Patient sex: F
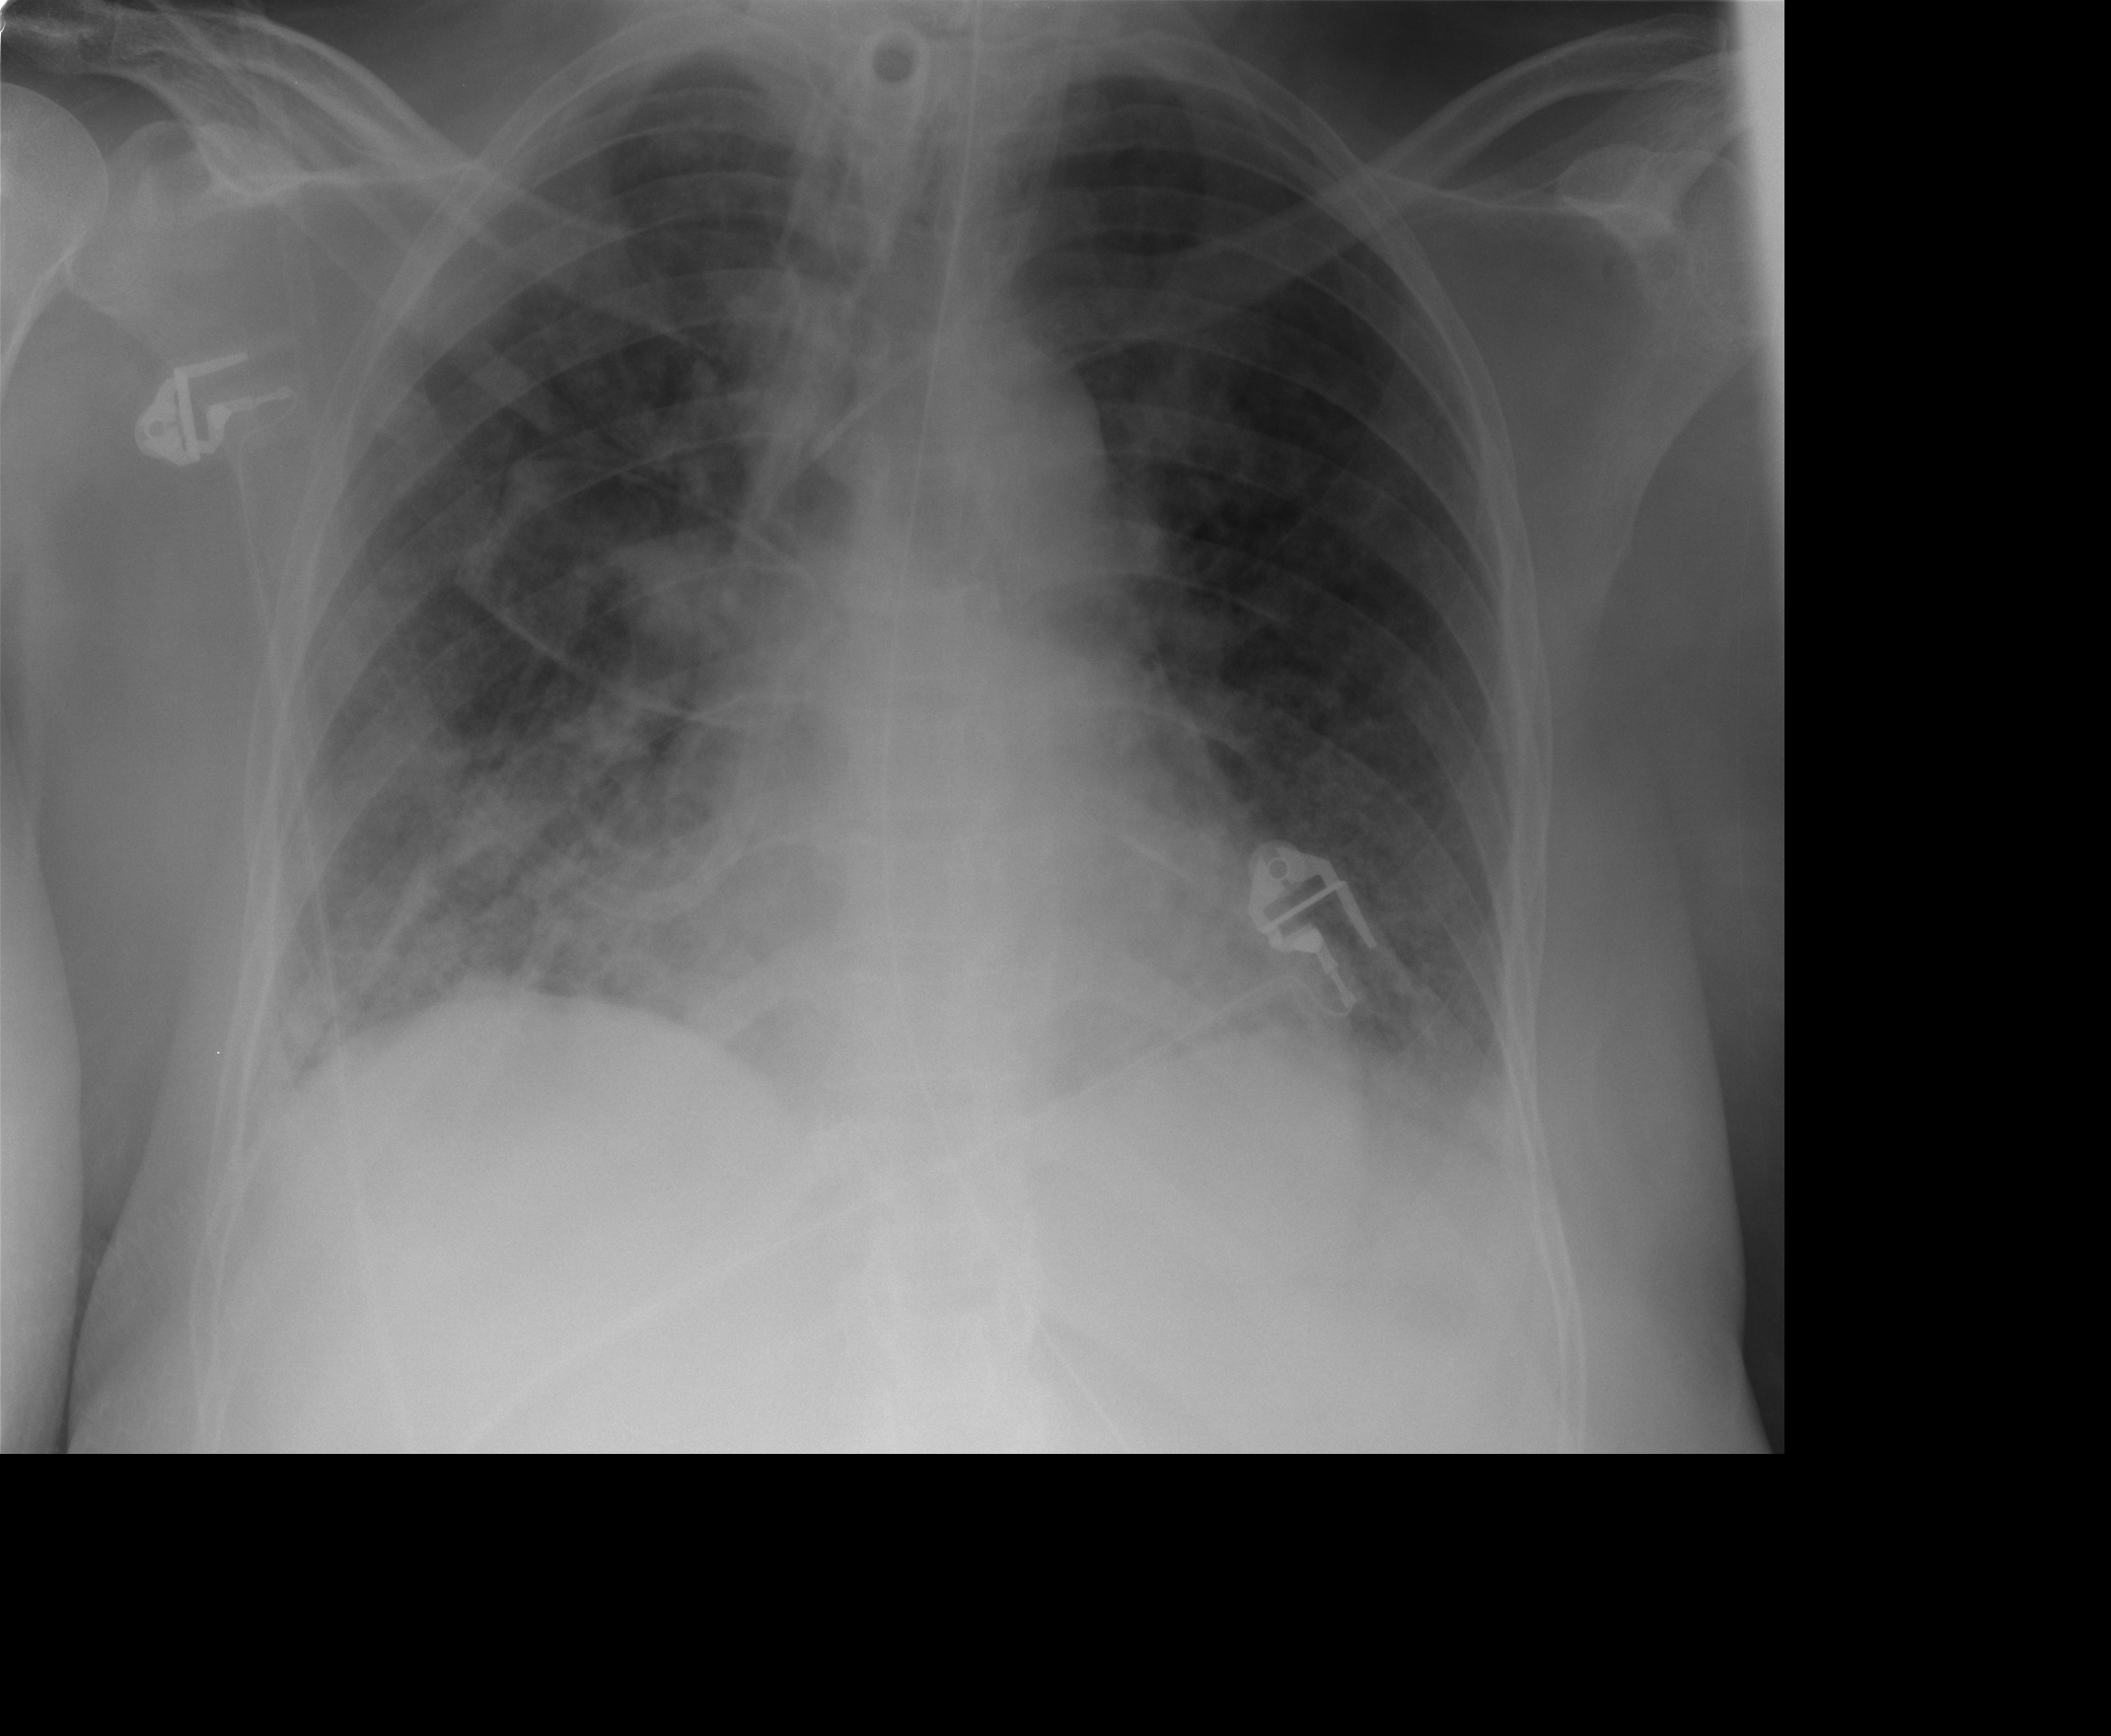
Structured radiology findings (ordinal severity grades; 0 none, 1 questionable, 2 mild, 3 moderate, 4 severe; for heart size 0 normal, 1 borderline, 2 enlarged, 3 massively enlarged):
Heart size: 0
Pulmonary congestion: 2
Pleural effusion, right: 2
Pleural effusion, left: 2
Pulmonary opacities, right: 4
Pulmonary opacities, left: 3
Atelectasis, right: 3
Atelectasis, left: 2